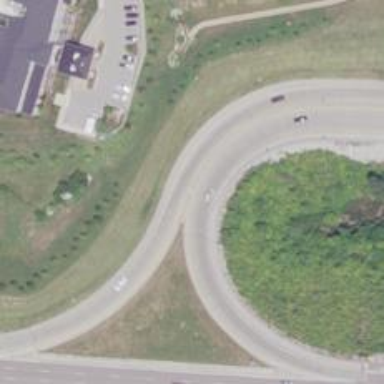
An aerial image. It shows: Primary link highway.